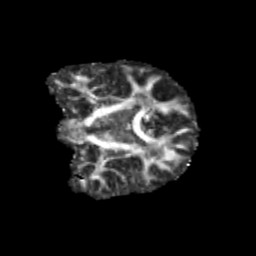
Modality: FA
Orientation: coronal
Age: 13
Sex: male
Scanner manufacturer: siemens
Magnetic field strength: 3 T
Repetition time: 3.8 s
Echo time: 0.07 s